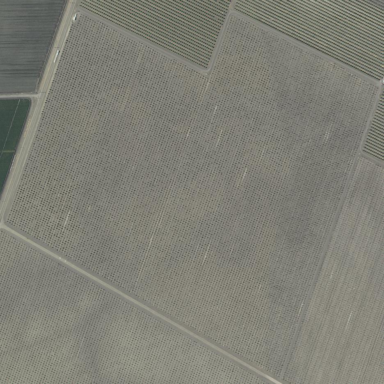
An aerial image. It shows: Farmland with fields for crop cultivation.